Aerial crown-view tile of a tropical tree (Barro Colorado Island, Panama), acquired 20250512:
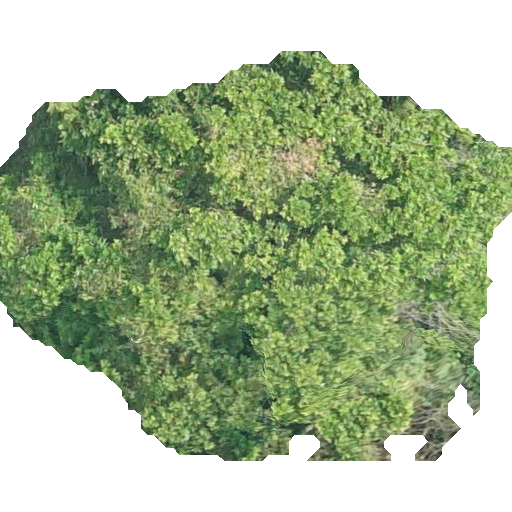
Species: Anacardium excelsum
GBIF accepted scientific name: Anacardium excelsum
Crown area: 237.779 m²